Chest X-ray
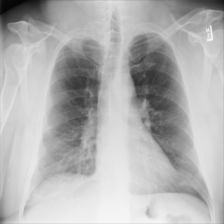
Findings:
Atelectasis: negative
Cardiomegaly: negative
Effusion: negative
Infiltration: negative
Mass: negative
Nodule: negative
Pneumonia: negative
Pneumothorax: negative
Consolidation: negative
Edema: negative
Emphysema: negative
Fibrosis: negative
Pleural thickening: negative
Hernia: negative